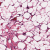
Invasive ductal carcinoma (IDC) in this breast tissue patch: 1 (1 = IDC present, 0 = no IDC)